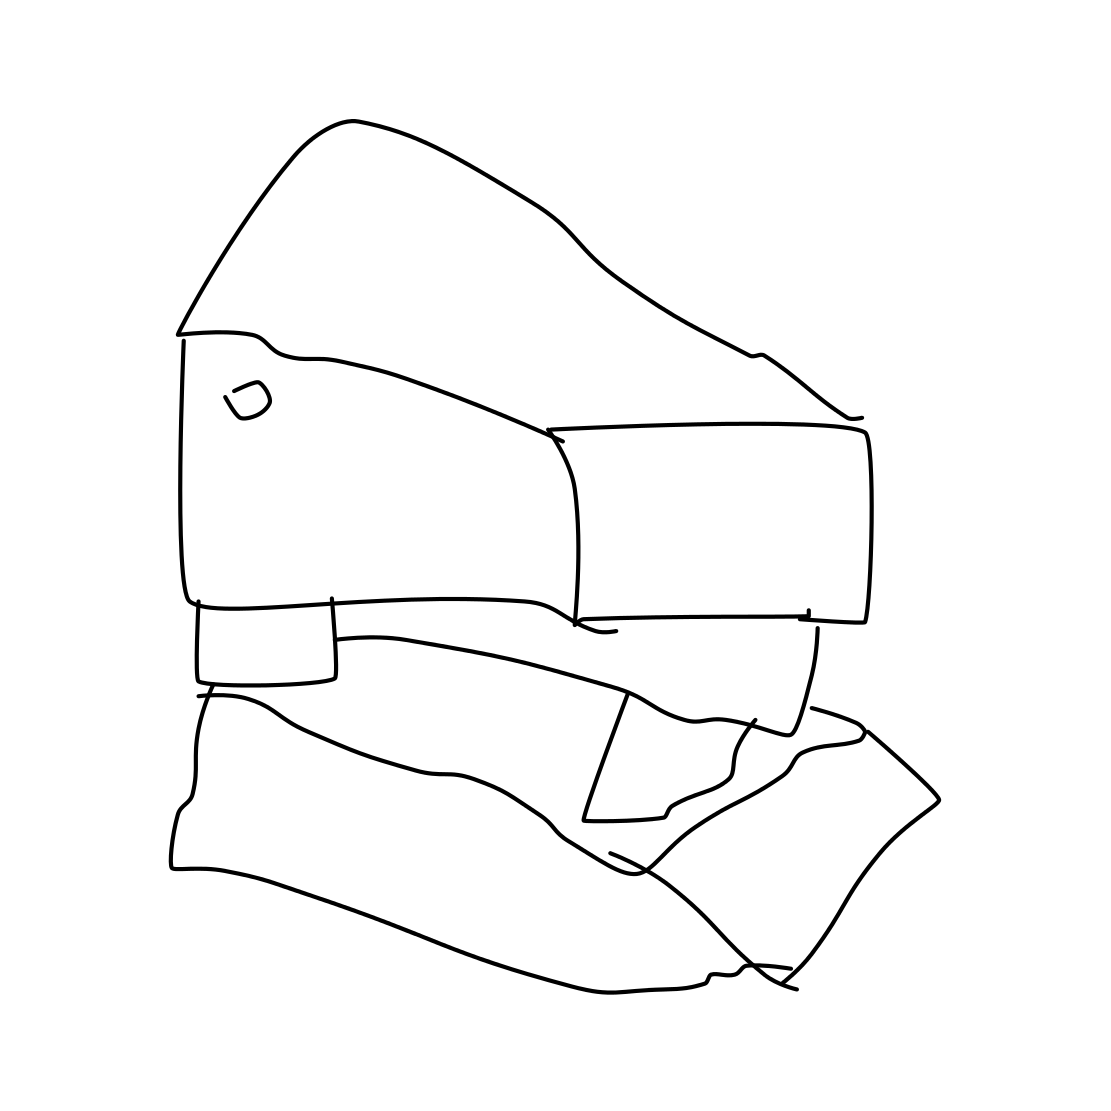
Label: stapler